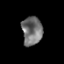
Tissue: prostate
Cell type: T cells
Senescence score: 0.3068
Nuclear area (px): 573
Mean DAPI intensity: 113.431